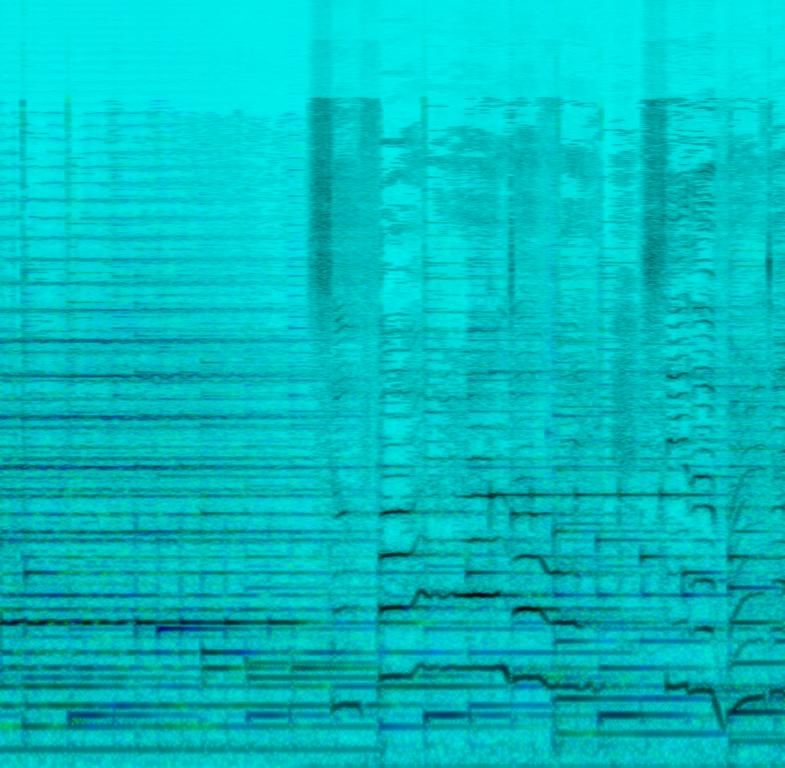
An acoustic guitar is playing single notes of a minor chord progression alongside an acoustic piano playing a melody on itself. Then a string-section comes in for a moment elevating the emotional piece giving it a beauty and soft sadness. The instruments are slightly panned to the left and right side of the speakers. The female voice is softly singing with a little bit of reverb on her voice. This song may be playing at a theater-performance.